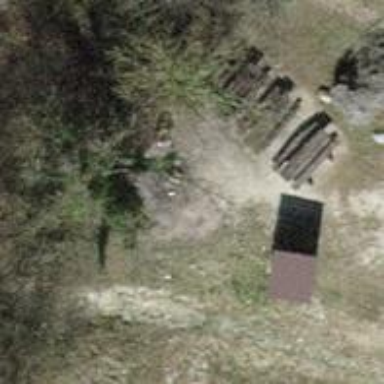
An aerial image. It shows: Barbecue facility.